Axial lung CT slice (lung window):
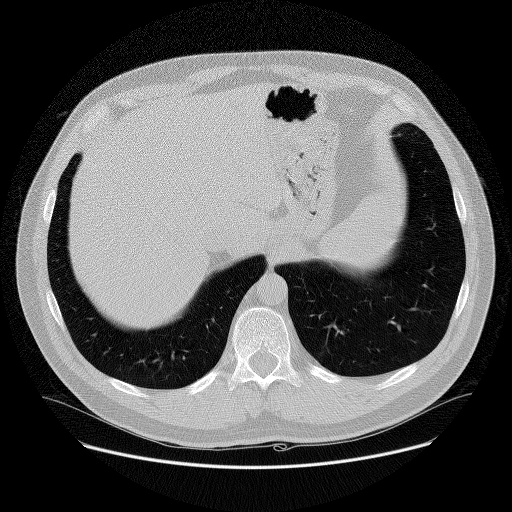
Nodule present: no